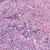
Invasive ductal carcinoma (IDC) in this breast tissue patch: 1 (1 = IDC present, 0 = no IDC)